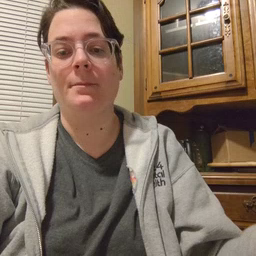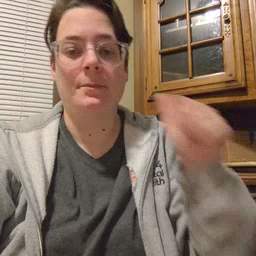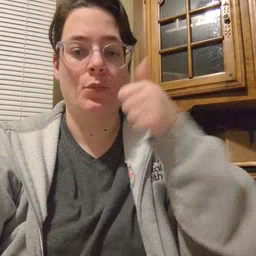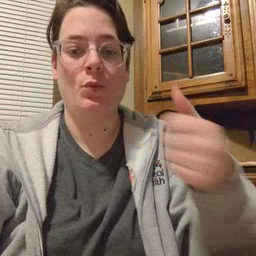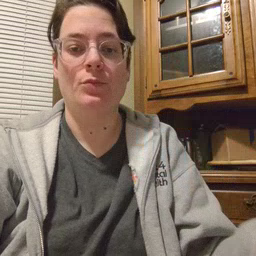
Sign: tomorrow